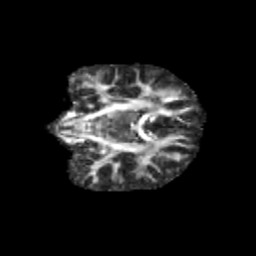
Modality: FA
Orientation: coronal
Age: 9
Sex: male
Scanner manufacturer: siemens
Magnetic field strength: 3 T
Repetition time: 3.8 s
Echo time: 0.07 s